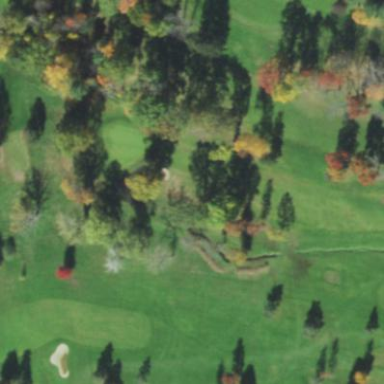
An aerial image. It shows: Grassy area designated as golf fairway.